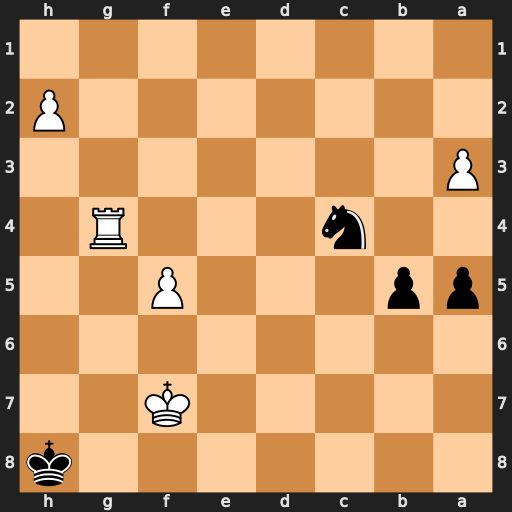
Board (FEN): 7k/5K2/8/pp3P2/2n3R1/P7/7P/8
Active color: b
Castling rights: -
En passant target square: -
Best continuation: Ne5+ Ke6 Nxg4